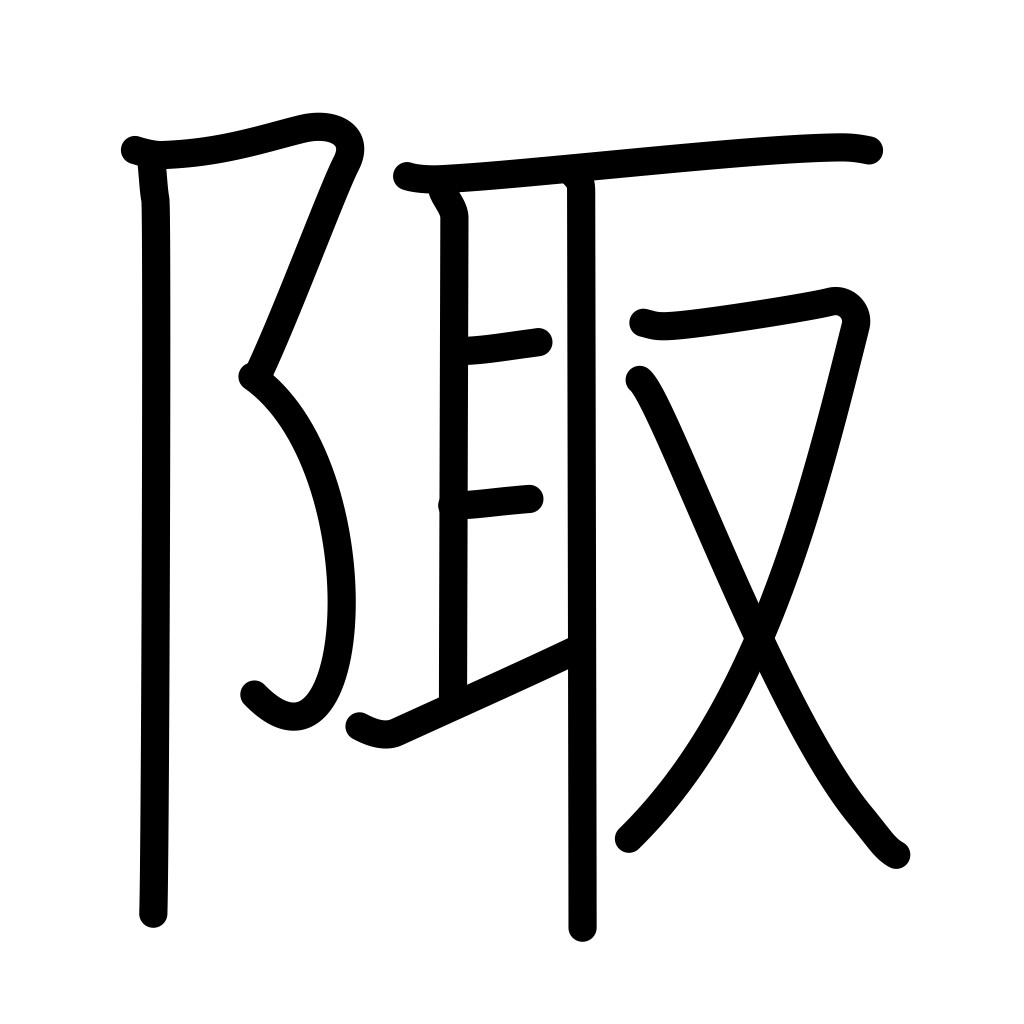
Meaning: corner